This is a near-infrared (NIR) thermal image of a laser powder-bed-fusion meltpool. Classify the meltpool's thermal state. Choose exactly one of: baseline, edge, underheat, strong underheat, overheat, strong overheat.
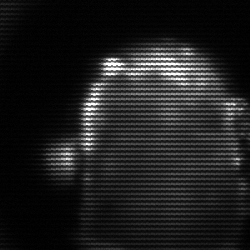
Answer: baseline